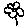
Label: flower